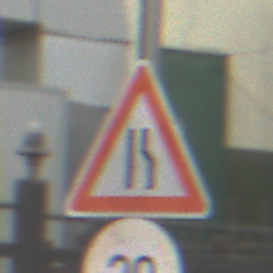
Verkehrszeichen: EinseitigVerengteFahrbahnRechts
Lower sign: Geschwindigkeit20
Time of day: MorningAfternoon
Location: Outdoor (Urban)
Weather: Overcast
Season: NotSpecified
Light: Natural